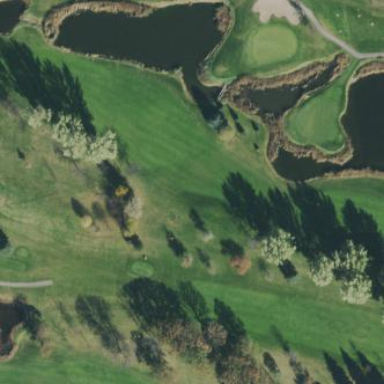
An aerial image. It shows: Golf fairway surrounded by grass.